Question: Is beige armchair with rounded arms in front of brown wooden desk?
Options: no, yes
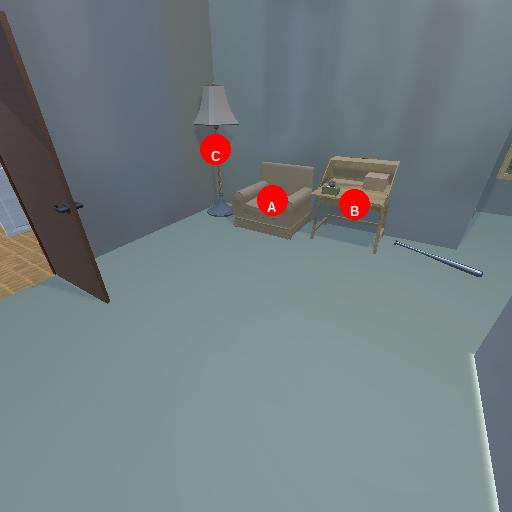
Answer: no